Field crop: maize
Growth stage: 2
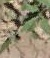
Species: atriplex